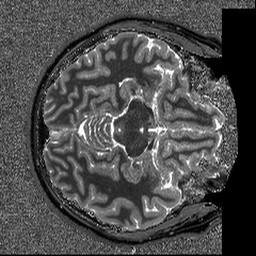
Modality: T1map
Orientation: axial
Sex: male